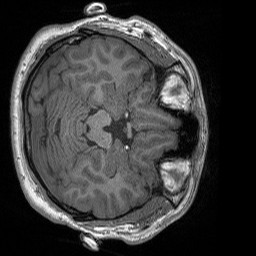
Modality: T1w
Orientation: axial
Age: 23
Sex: male
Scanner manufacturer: siemens
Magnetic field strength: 3 T
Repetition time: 1.56 s
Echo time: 0.00207 s